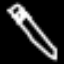
Label: pencil